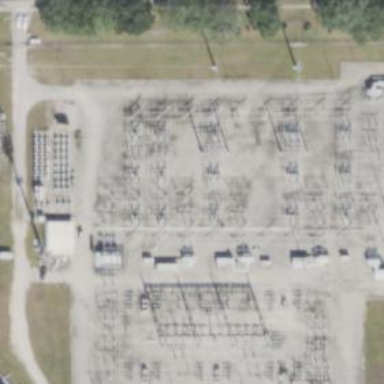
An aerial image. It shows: Switch used for power control.